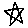
Label: star